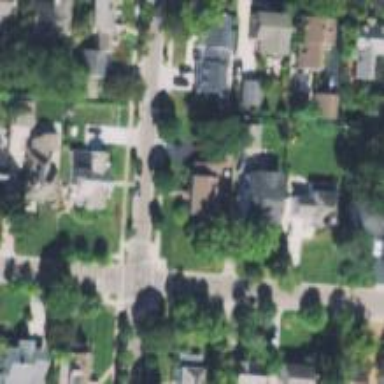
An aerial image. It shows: Residential driveway designated as service road.